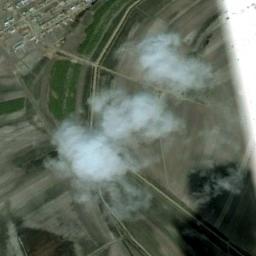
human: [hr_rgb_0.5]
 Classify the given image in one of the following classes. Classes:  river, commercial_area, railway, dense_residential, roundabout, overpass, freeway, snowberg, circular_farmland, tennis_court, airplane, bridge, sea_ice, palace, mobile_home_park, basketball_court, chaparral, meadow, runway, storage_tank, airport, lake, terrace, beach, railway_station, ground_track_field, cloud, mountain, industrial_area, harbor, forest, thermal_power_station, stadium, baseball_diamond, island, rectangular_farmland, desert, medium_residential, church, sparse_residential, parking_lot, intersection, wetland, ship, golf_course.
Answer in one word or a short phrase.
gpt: cloud